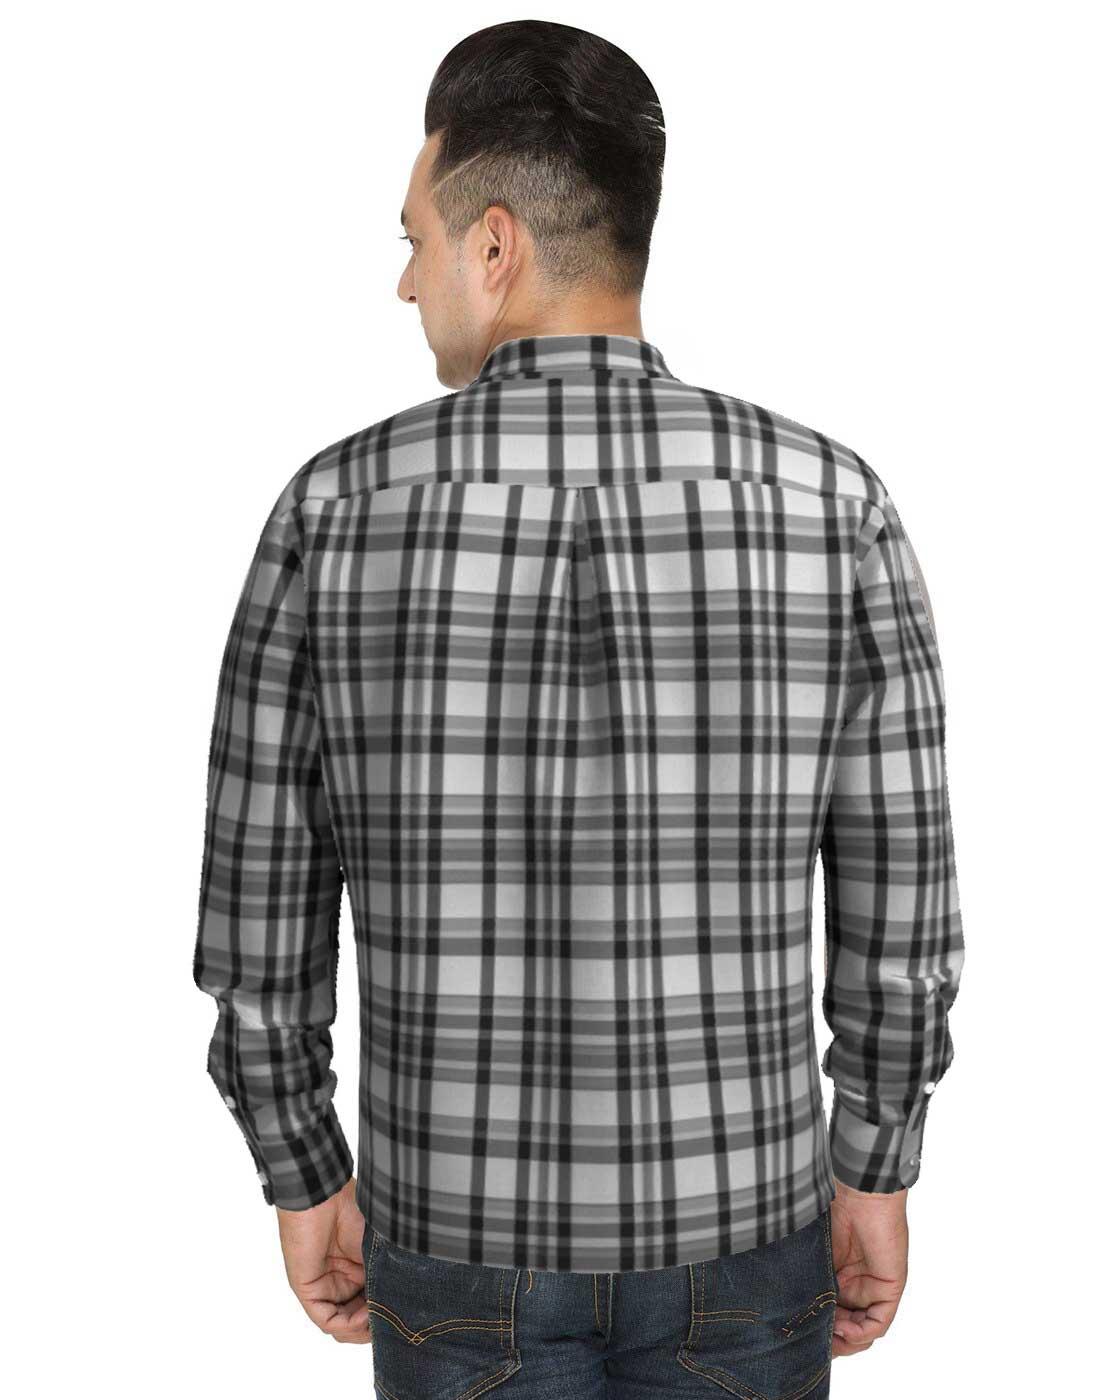
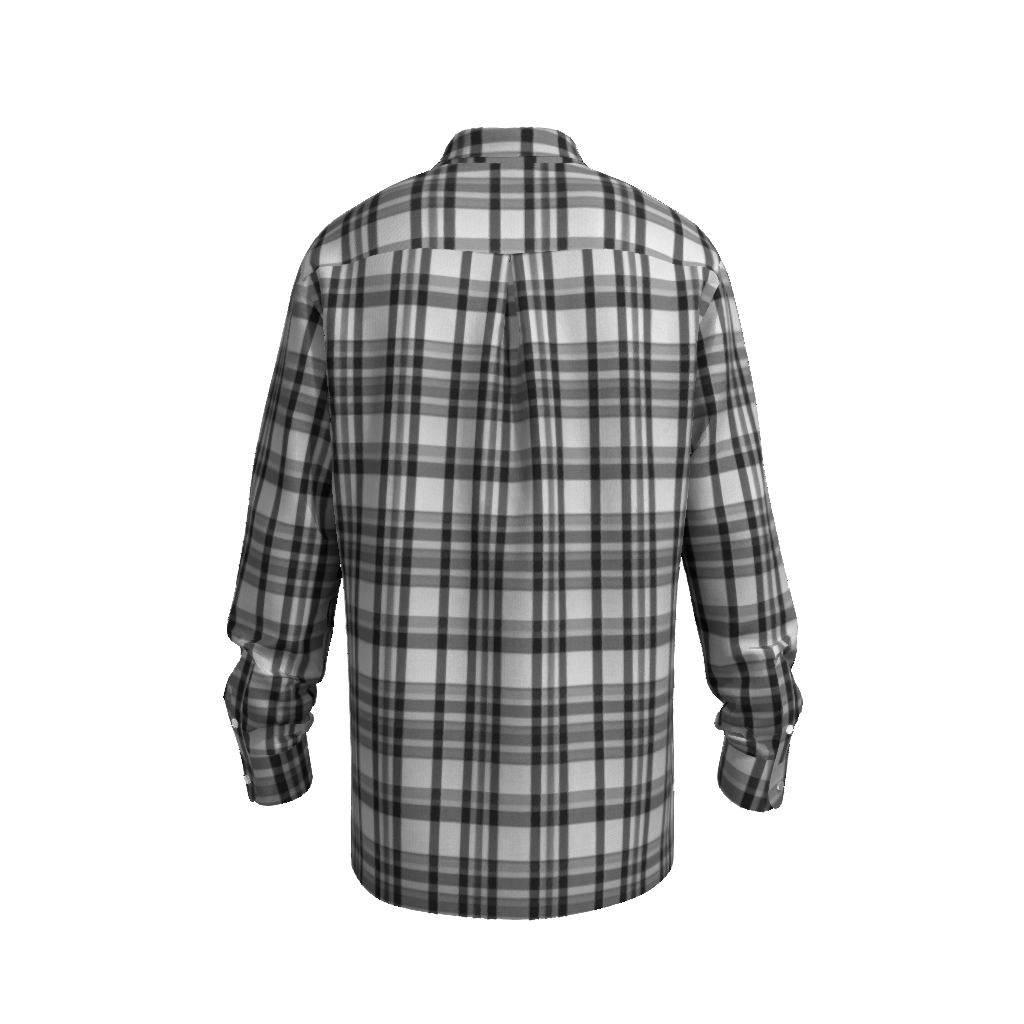
Clothing description: black white classic fit plaid button up tee